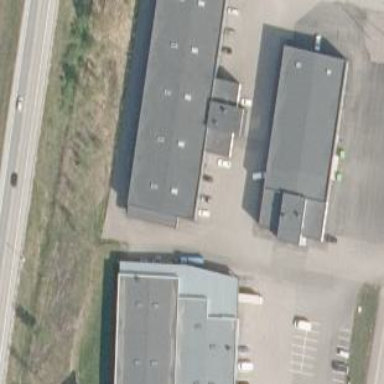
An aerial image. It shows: Industrial building.